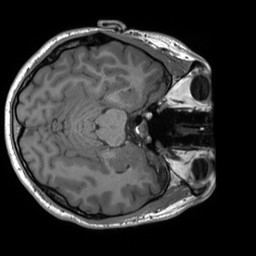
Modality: T1w
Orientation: axial
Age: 28
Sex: male
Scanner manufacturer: siemens
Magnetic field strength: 3 T
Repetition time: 1.8 s
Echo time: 0.00232 s